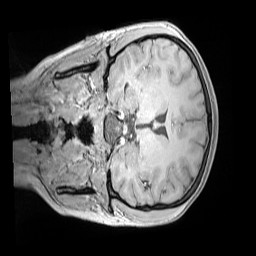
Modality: MP2RAGE
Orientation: coronal
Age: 13
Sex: female
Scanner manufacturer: siemens
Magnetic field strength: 3 T
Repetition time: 4 s
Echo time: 0.00303 s